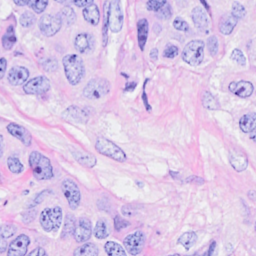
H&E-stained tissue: Breast